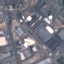
Land use / land cover class: Industrial